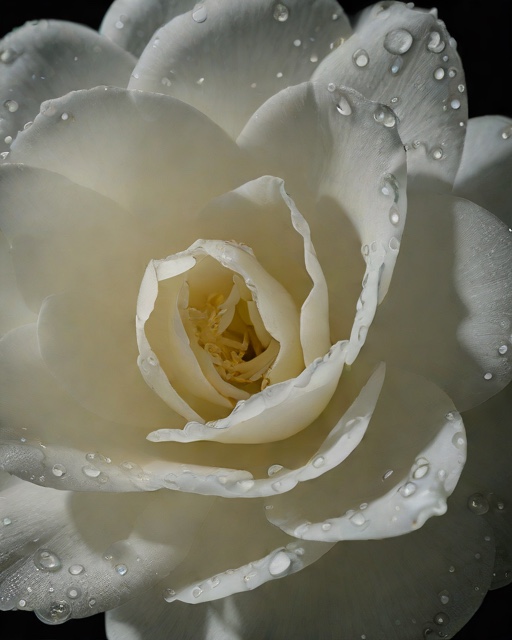
Category: Sympathy